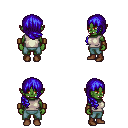
a pixel art fantasy rpg character, female body template, orc, green skin, white sleeveless shirt, teal pants, blue right-swept hairstyle, leather bracers, brown shoes, four views (front, back, left, right), 2x2 character sprite sheet, small pixel art, hard edges, no anti-aliasing